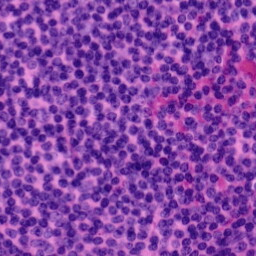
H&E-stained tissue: Tonsil